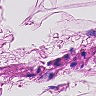
Metastatic tissue present: no